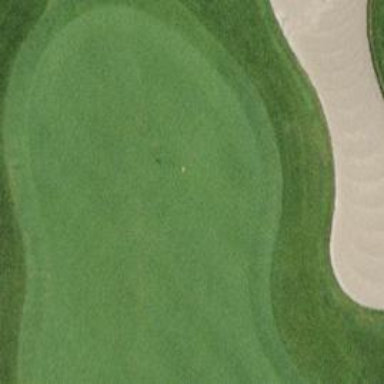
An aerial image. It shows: Golf hole.